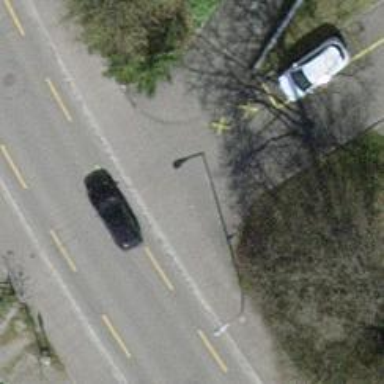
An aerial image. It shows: Asphalt sidewalk along the footway.